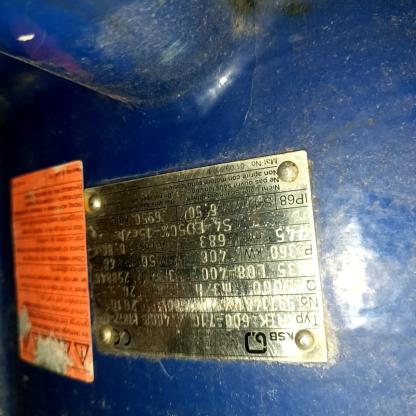
Klasa: tabliczka-znamionowa